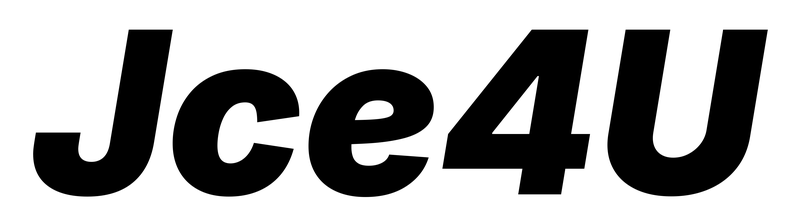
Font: Inter-Italic_Black_Italic